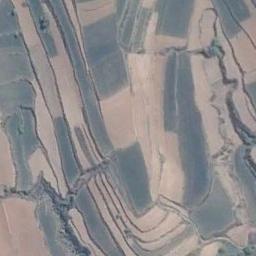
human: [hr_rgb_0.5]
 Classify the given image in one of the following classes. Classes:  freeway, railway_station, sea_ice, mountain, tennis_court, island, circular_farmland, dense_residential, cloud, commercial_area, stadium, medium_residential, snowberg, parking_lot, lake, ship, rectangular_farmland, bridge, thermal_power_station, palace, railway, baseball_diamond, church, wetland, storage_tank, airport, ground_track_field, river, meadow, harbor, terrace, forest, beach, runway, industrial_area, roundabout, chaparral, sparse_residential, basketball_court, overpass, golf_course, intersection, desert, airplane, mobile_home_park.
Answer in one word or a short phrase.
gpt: terrace